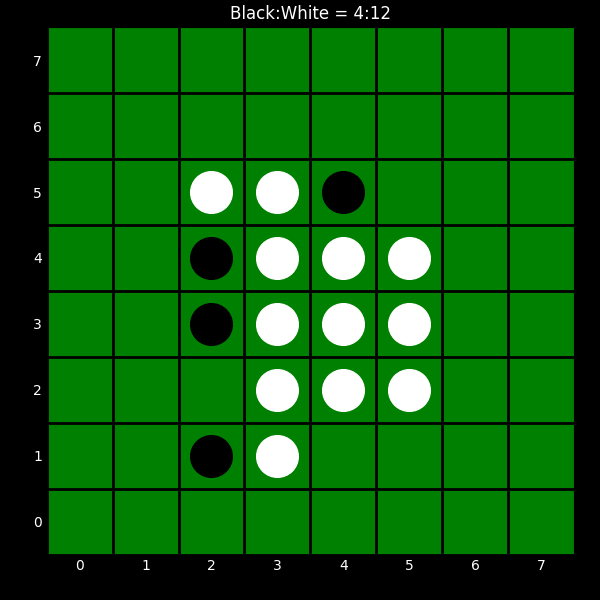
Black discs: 4
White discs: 12